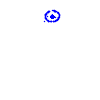
Particle: kaon